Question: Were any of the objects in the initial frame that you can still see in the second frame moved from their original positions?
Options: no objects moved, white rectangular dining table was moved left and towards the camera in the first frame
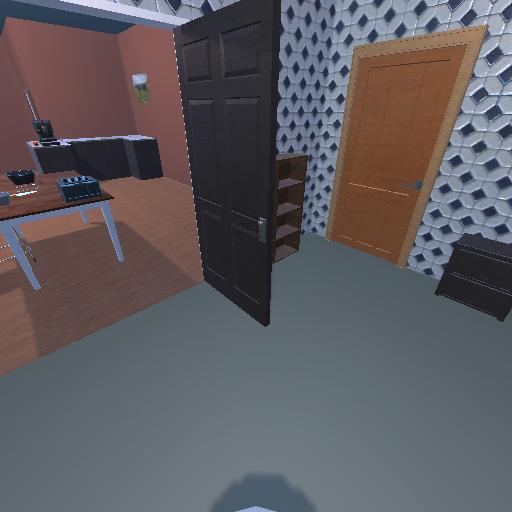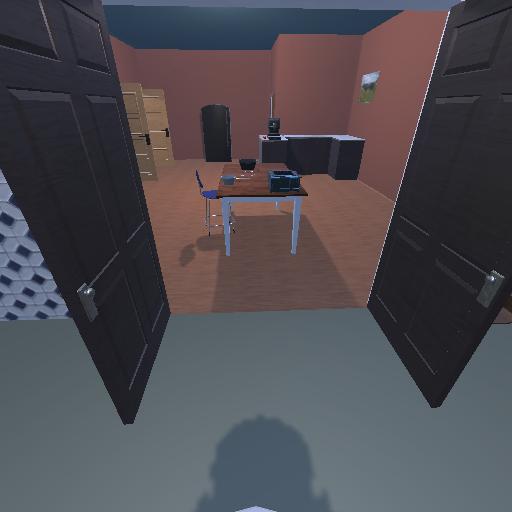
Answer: no objects moved